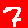
Digit: 7